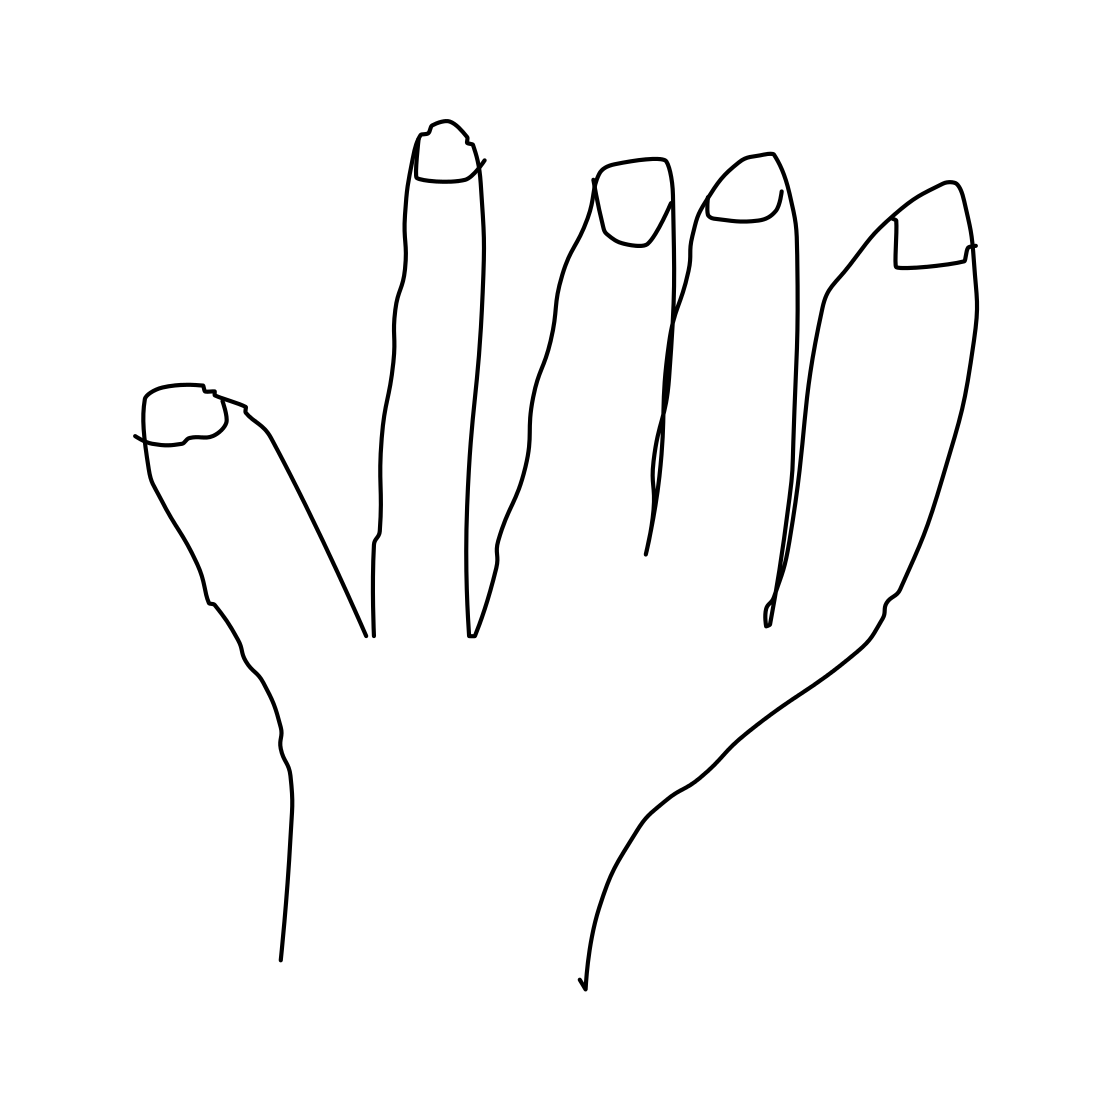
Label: hand